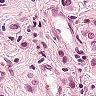
Metastatic tissue present: yes